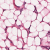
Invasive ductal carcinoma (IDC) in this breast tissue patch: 0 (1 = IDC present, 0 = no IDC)